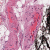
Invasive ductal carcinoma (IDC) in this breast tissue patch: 0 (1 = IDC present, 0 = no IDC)